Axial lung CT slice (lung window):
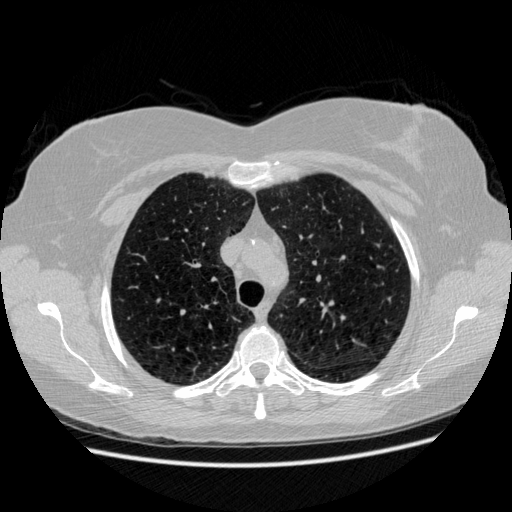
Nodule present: no